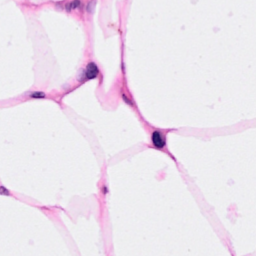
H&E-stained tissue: Breast